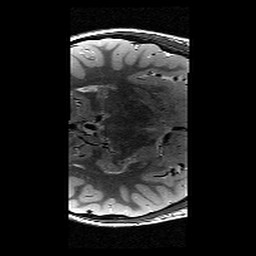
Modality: T2w
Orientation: axial
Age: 10
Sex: male
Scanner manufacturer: siemens
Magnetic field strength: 3 T
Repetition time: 9.23 s
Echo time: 0.067 s